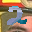
Label: 2